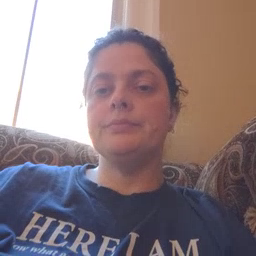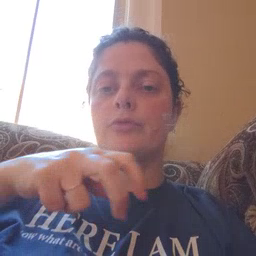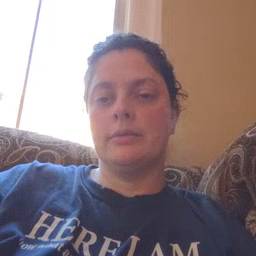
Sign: ride